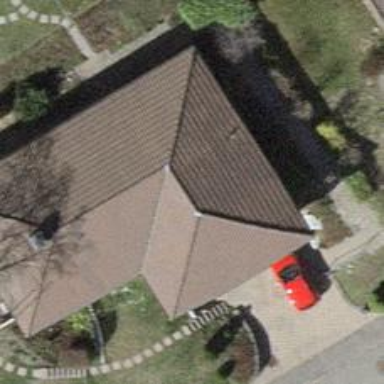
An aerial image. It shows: Detached building with hipped roof.